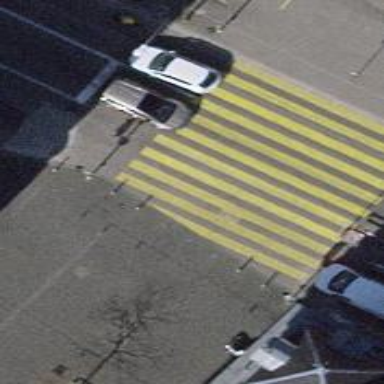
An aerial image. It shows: Bollard barrier.